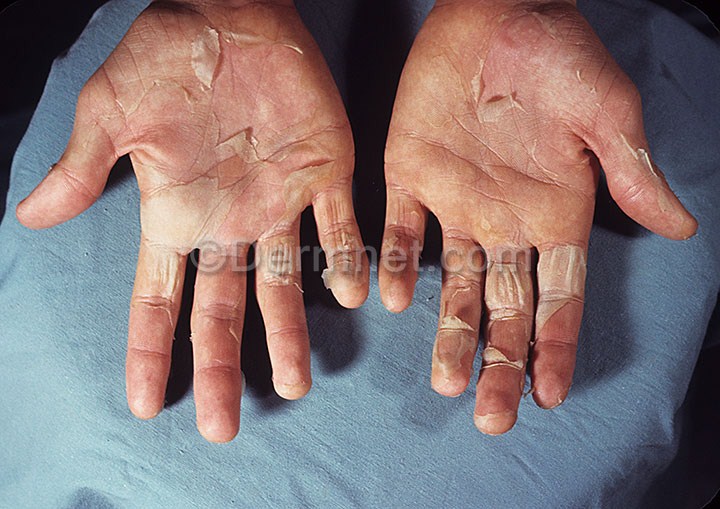
Disease: Exanthems and Drug Eruptions